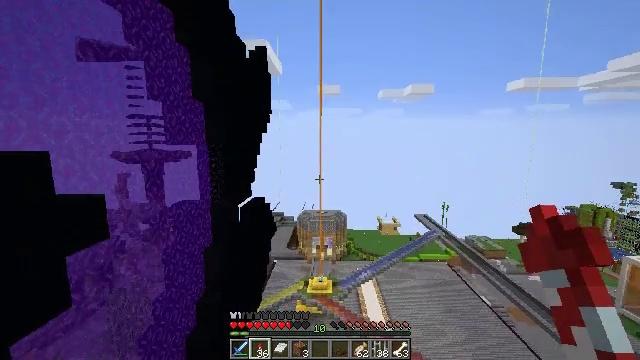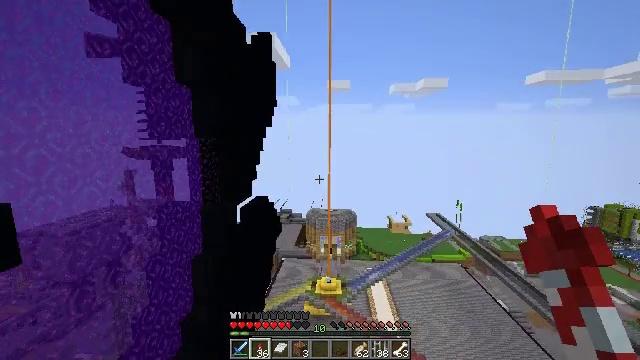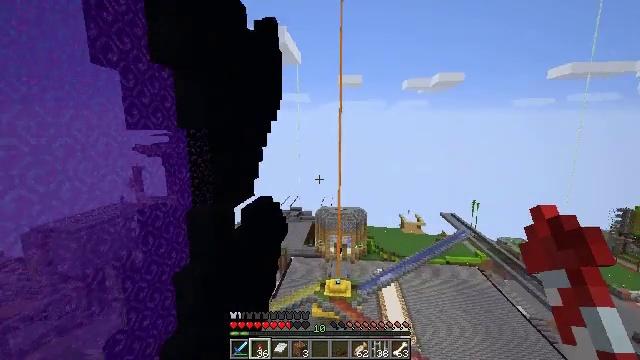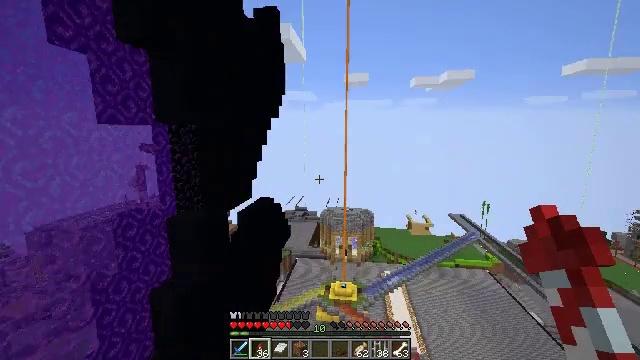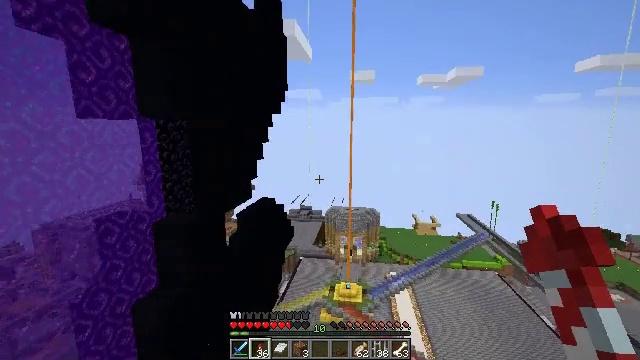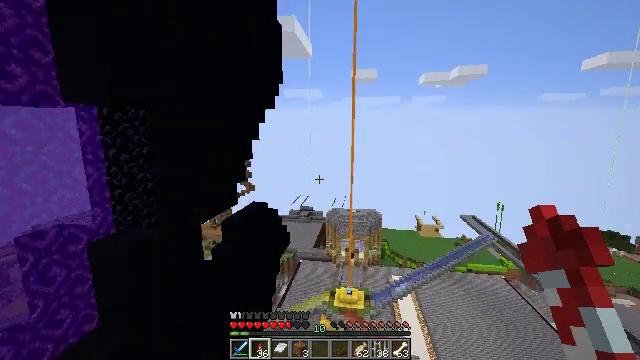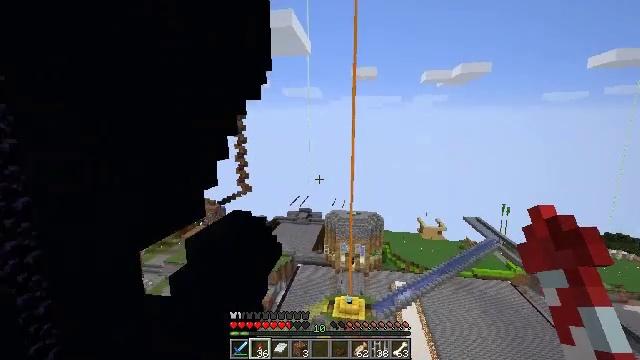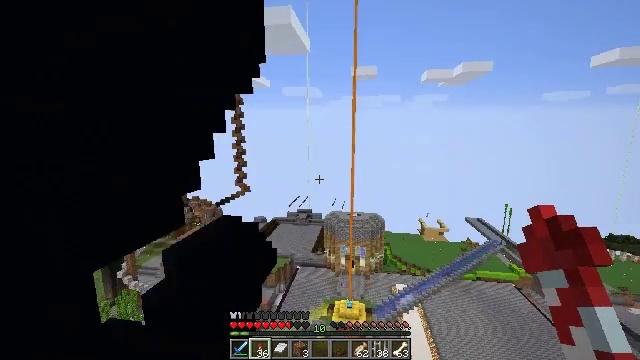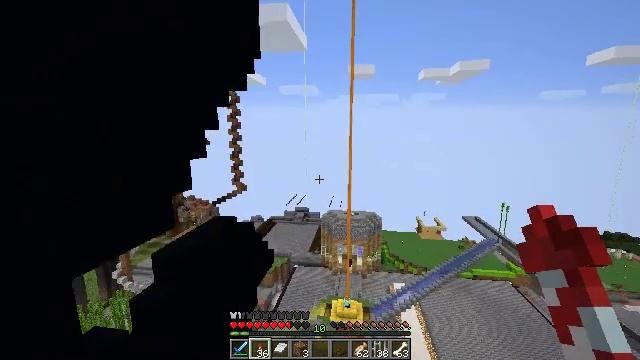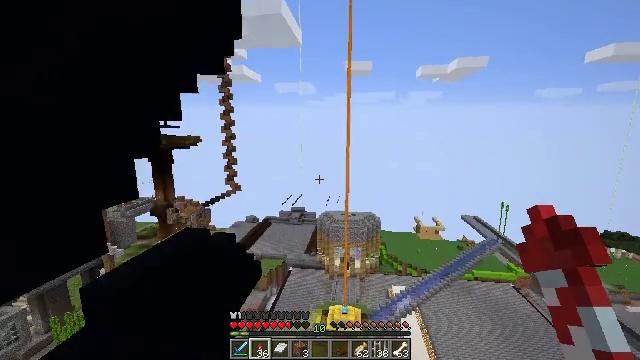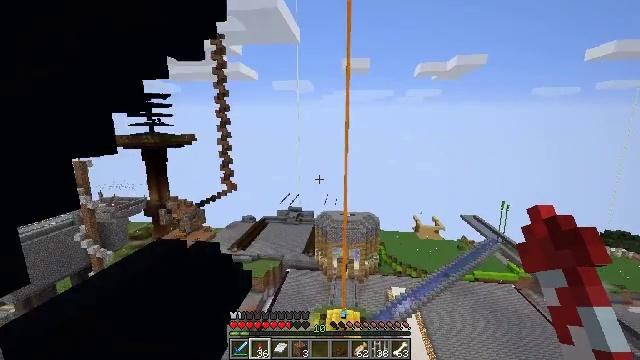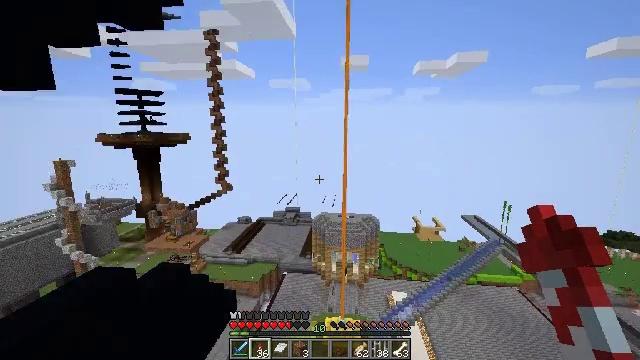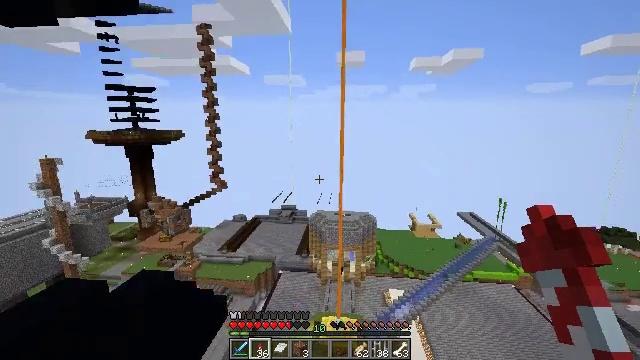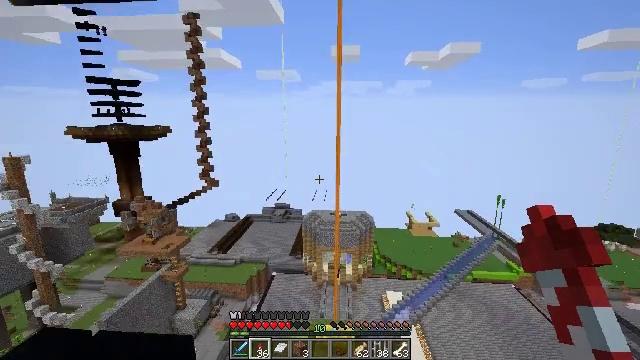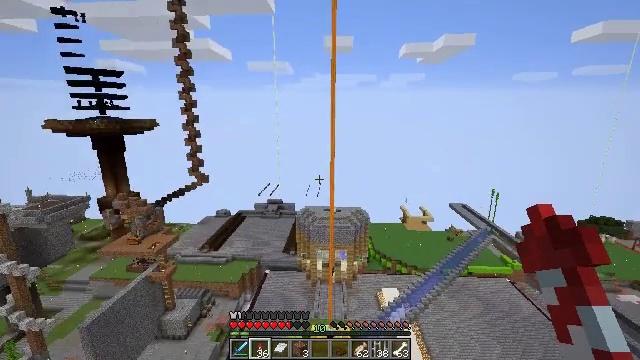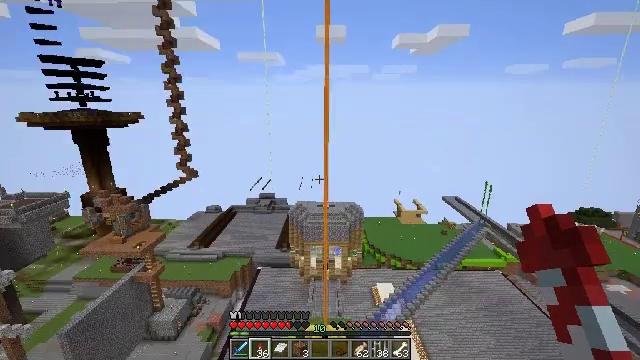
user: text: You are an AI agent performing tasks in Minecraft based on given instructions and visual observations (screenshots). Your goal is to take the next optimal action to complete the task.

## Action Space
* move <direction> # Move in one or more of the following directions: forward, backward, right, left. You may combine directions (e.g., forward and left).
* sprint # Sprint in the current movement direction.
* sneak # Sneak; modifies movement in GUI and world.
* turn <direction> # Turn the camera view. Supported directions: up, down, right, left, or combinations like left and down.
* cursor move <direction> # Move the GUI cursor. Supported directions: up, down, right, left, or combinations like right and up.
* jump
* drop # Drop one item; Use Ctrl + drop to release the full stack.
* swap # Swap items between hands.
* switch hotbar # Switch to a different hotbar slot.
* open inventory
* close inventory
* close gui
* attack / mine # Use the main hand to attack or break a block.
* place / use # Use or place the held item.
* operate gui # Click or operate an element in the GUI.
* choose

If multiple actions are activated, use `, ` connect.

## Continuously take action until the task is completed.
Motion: motion action
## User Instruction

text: Remove kelp and place it on the ground.
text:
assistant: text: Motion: turn left
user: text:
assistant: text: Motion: turn left
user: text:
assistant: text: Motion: turn left
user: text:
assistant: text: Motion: turn left
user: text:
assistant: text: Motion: no_op
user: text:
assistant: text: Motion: no_op
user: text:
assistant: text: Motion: no_op
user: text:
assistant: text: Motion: no_op
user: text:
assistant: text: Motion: no_op
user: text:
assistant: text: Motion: no_op
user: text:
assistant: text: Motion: no_op
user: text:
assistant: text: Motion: no_op
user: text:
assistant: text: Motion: turn right
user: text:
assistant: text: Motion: turn right and down
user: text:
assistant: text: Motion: turn right and down
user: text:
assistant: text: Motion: turn right and down
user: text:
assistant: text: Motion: turn right and down
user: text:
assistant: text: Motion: turn down
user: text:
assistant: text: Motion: turn down
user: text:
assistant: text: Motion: turn down
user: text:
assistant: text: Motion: no_op
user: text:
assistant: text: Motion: no_op
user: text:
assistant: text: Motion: no_op
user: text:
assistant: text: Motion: no_op
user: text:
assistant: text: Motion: no_op
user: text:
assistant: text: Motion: turn right
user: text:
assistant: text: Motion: turn right
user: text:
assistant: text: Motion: turn right
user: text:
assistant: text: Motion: turn right
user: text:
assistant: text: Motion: turn right